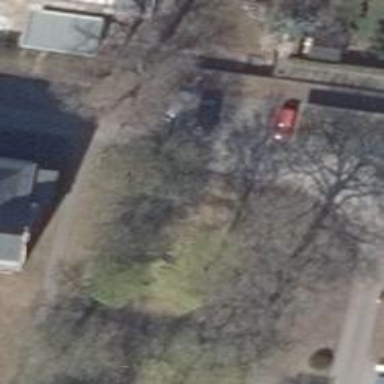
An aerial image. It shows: Semi-evergreen broadleaved tree.